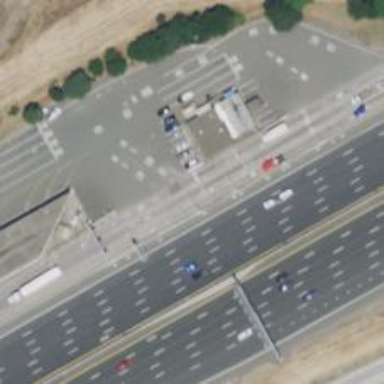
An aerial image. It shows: Weighbridge on service road.